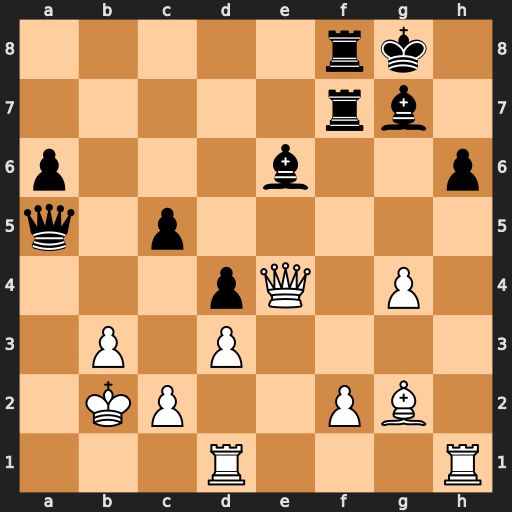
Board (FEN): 5rk1/5rb1/p3b2p/q1p5/3pQ1P1/1P1P4/1KP2PB1/3R3R
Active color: w
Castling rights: -
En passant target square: -
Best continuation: Qxe6 c4 Qxc4